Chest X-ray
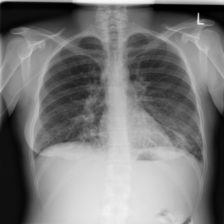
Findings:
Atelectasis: negative
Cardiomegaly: negative
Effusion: negative
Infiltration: negative
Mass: negative
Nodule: negative
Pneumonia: negative
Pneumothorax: negative
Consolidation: negative
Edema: positive
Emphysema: negative
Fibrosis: negative
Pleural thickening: negative
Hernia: negative